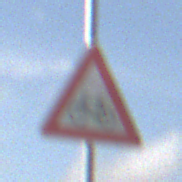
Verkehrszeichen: RadverkehrRechts
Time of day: MorningAfternoon
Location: Outdoor (Nature)
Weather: PartlyCloudy
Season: NotSpecified
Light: Natural